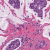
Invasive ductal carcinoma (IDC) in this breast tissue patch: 1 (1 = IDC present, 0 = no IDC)